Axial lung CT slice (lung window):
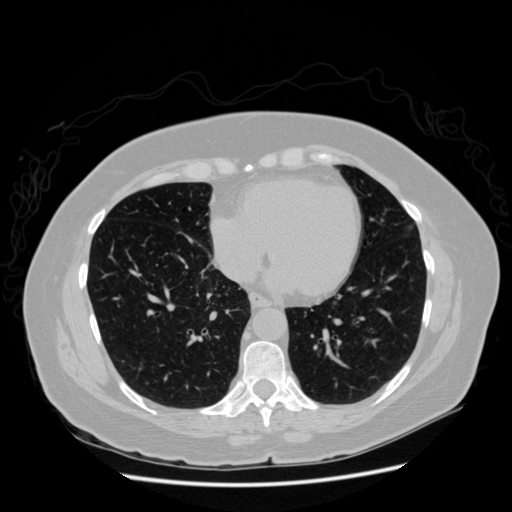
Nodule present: no